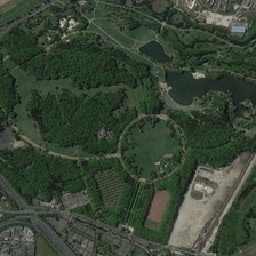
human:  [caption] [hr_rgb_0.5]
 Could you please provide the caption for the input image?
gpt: An artificial lake was built in the park.

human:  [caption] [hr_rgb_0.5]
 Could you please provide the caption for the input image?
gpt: There are lots of lawns in the park.

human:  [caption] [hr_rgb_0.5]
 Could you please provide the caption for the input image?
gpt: There are a lot of grass in the park.

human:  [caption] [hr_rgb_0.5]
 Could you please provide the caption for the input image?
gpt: There are many lawns in the park.

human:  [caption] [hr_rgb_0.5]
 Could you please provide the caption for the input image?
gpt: There are a lot of grass in the park.